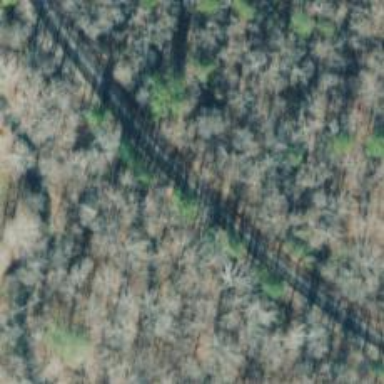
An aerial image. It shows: Railway track.